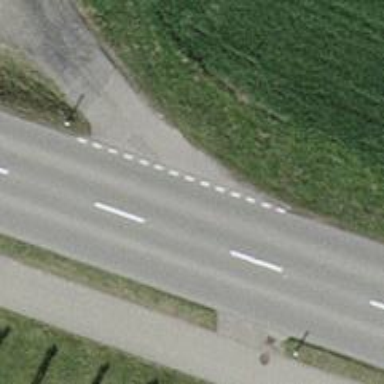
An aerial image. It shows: Cycleway.